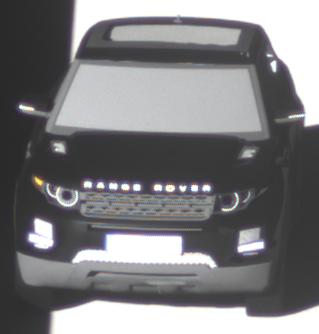
Make: Land Rover
Model: Range Rover Evoque 2.0 Si4
Detailed model: Range Rover Evoque (I)
Model produced from: 2011/08
Model produced until: 2013/11
Doors: 5
Color: black
Road condition: dry road
Daytime: morning or afternoon
Contrast: high contrast